Interaction volume radius: 5 \u00c5
Interaction volume height: 25 \u00c5
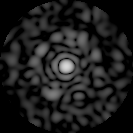
Disorder parameter: 0.8777